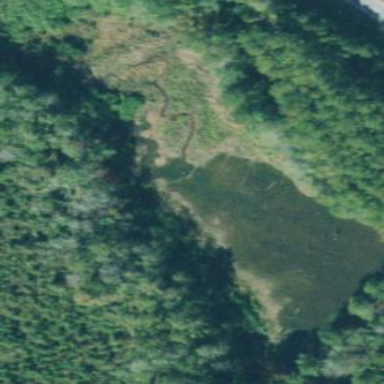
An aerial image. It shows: Natural lake or pond.